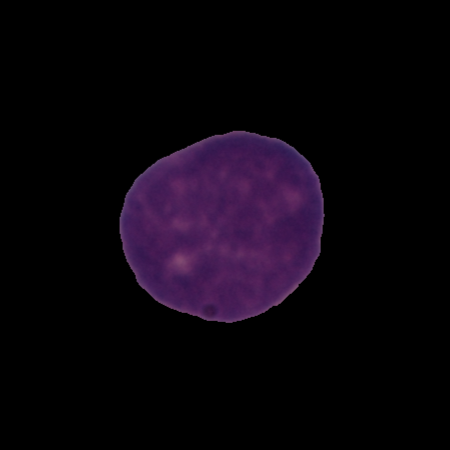
Label: cancer